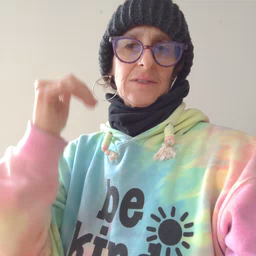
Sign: yourself